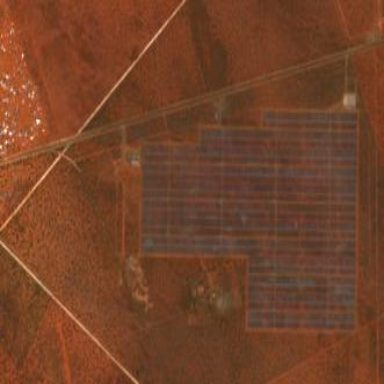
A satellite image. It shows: Solar photovoltaic panel power plant using photovoltaic method.